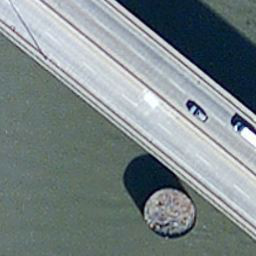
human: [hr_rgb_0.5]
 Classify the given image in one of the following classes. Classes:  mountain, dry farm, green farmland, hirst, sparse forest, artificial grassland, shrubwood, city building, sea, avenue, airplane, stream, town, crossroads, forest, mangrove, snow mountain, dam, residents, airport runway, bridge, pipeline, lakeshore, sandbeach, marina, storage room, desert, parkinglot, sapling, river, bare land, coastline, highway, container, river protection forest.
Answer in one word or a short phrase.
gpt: bridge